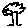
Label: tree